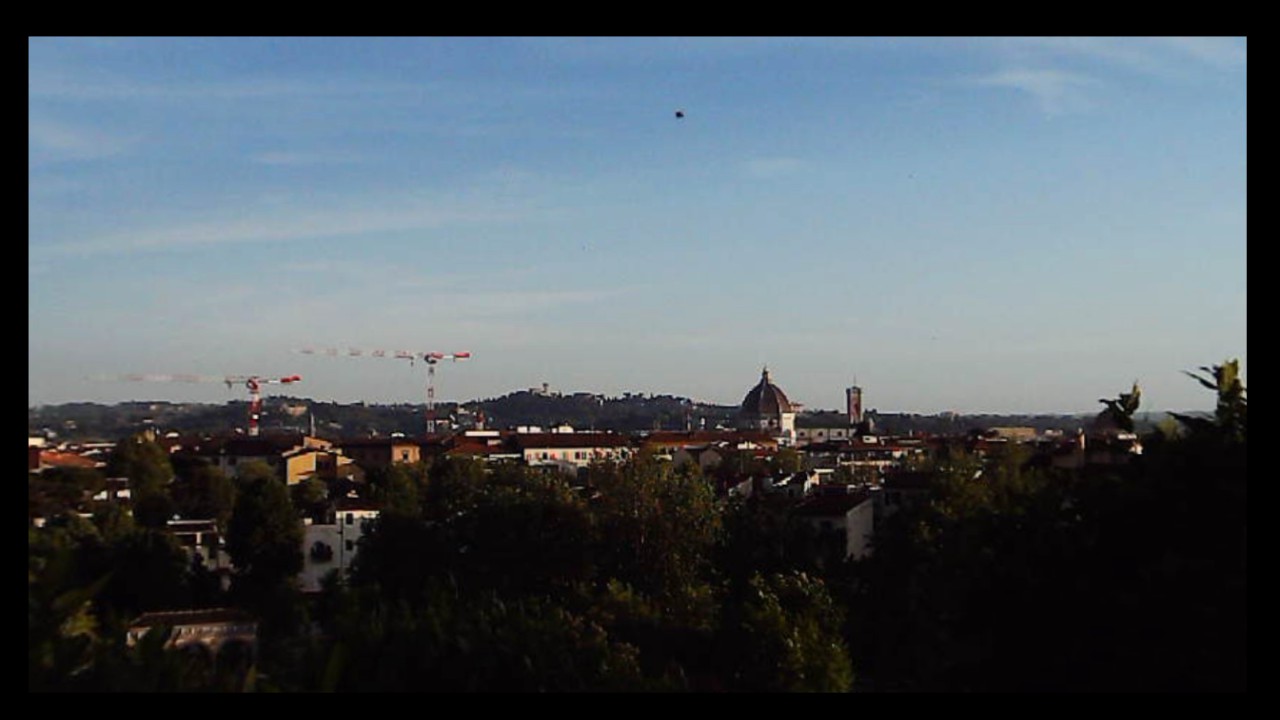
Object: DarwinFPV cineape20